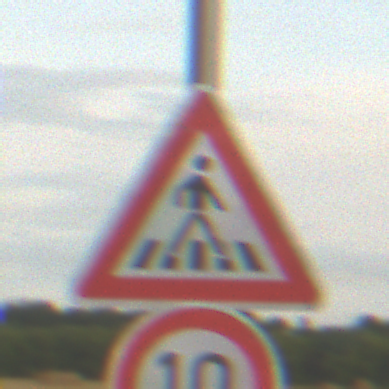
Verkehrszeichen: FussgaengerueberwegLinks
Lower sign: Geschwindigkeit10
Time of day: SunriseSunset
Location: Outdoor (RoadRail)
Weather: PartlyCloudy
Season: NotSpecified
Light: Natural